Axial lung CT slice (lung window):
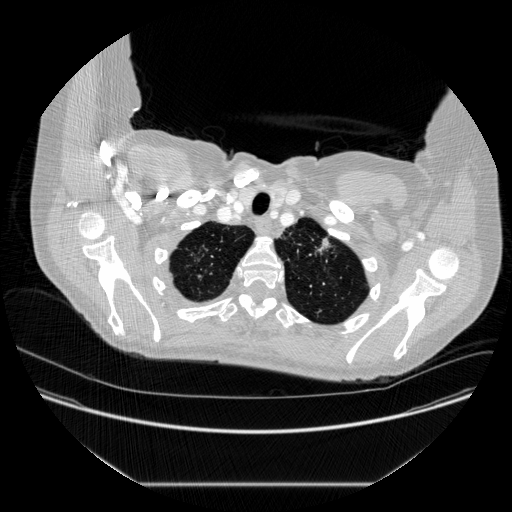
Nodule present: no